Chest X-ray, PA view. Patient: 45 years old, sex F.
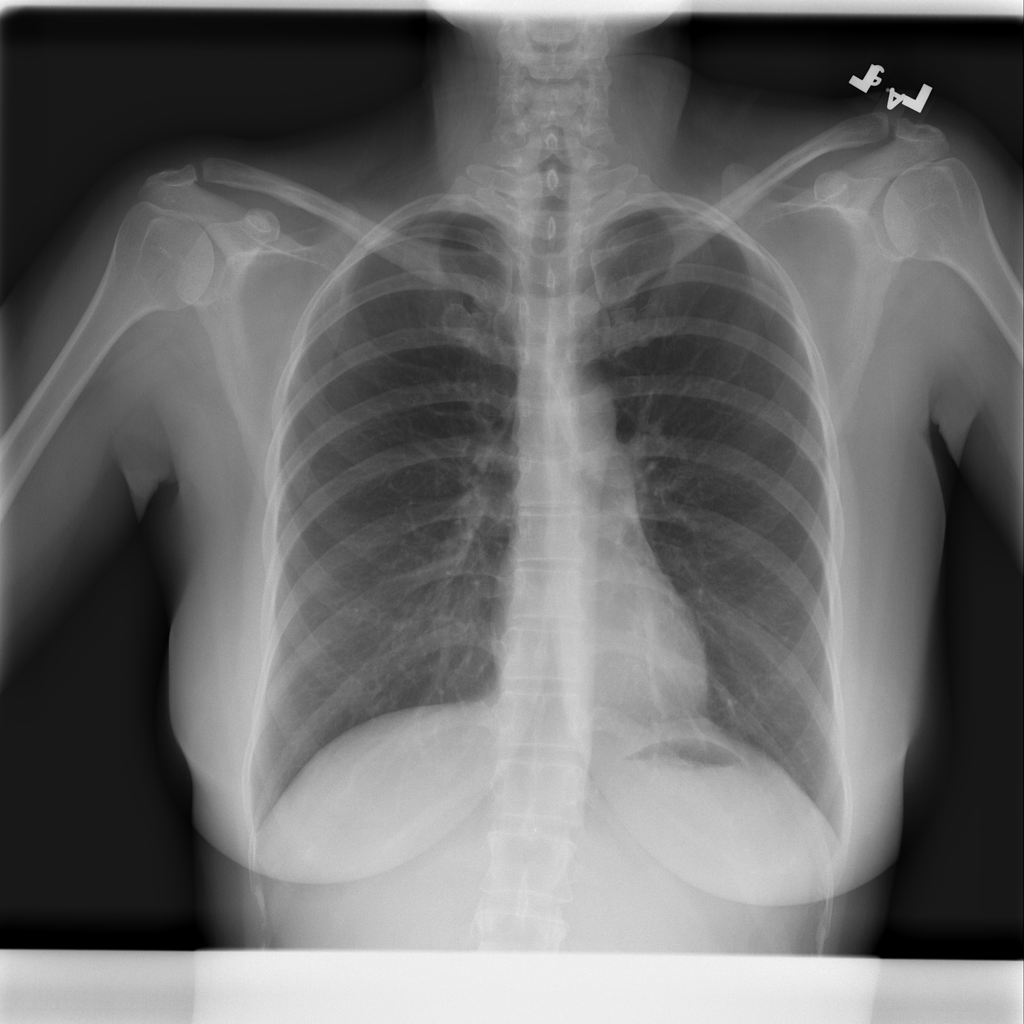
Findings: No Finding